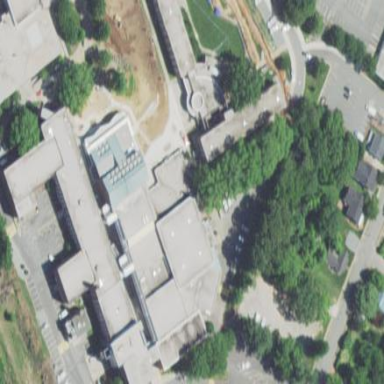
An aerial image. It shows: School building.